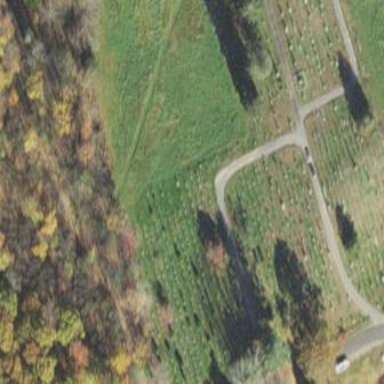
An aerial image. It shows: Cemetery.